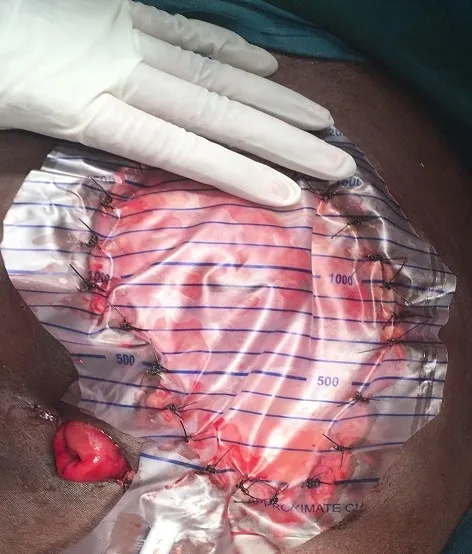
Bogota bag fashioned from urine bag and used for temporary abdominal content containment.
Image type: medical_photograph (other_medical_photograph)